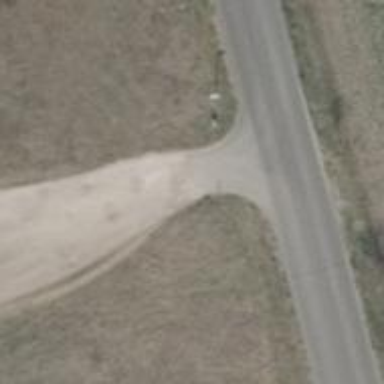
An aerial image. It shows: Residential road with compacted surface.